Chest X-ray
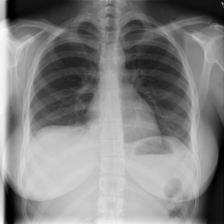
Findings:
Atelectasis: negative
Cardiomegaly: negative
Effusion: negative
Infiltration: negative
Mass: negative
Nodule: negative
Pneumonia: negative
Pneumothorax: negative
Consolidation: negative
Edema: negative
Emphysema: negative
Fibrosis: negative
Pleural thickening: negative
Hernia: negative